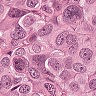
Metastatic tissue present: yes